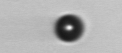
Label: bead